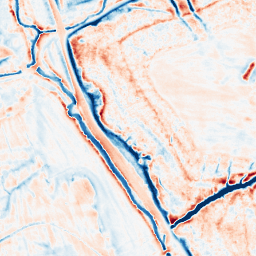
Category: edge_preserving
Decomposition family: anisotropic_diffusion
Decomposition parameters: iterations: 50
kappa: 30
gamma: 0.15
Upsampling method: linear_exact
Upsampling parameters: scale: 4
Upsampling scale: 4